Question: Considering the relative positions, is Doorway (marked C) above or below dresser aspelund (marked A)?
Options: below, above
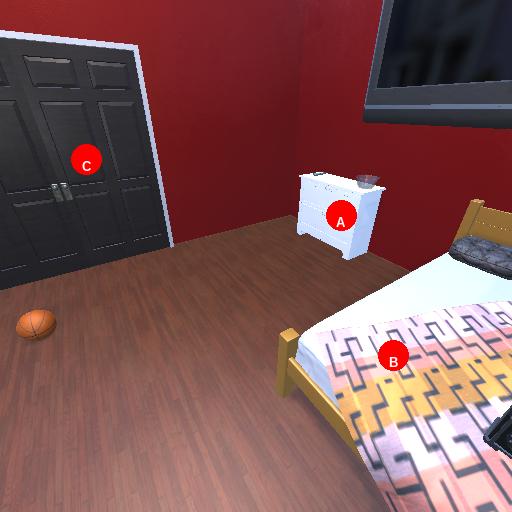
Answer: below